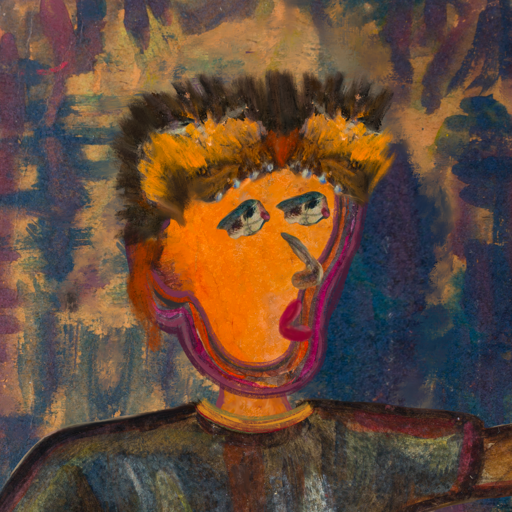
Background: InTheSun, Head And Neck Side: Hypocrite_w_Hair, Face Side: Pipe, Bust: Mosgoul, Hair Side: Blank, Head Accessory: Gypsy_Queen, Second Necklace: Blank, Necklace: Mother_And_Son_Son, Baby: Blank